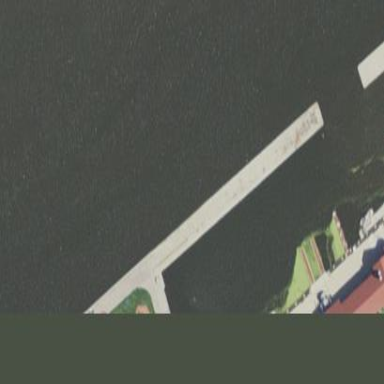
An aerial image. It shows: Breakwater made of concrete.